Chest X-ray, PA view. Patient: 68 years old, sex M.
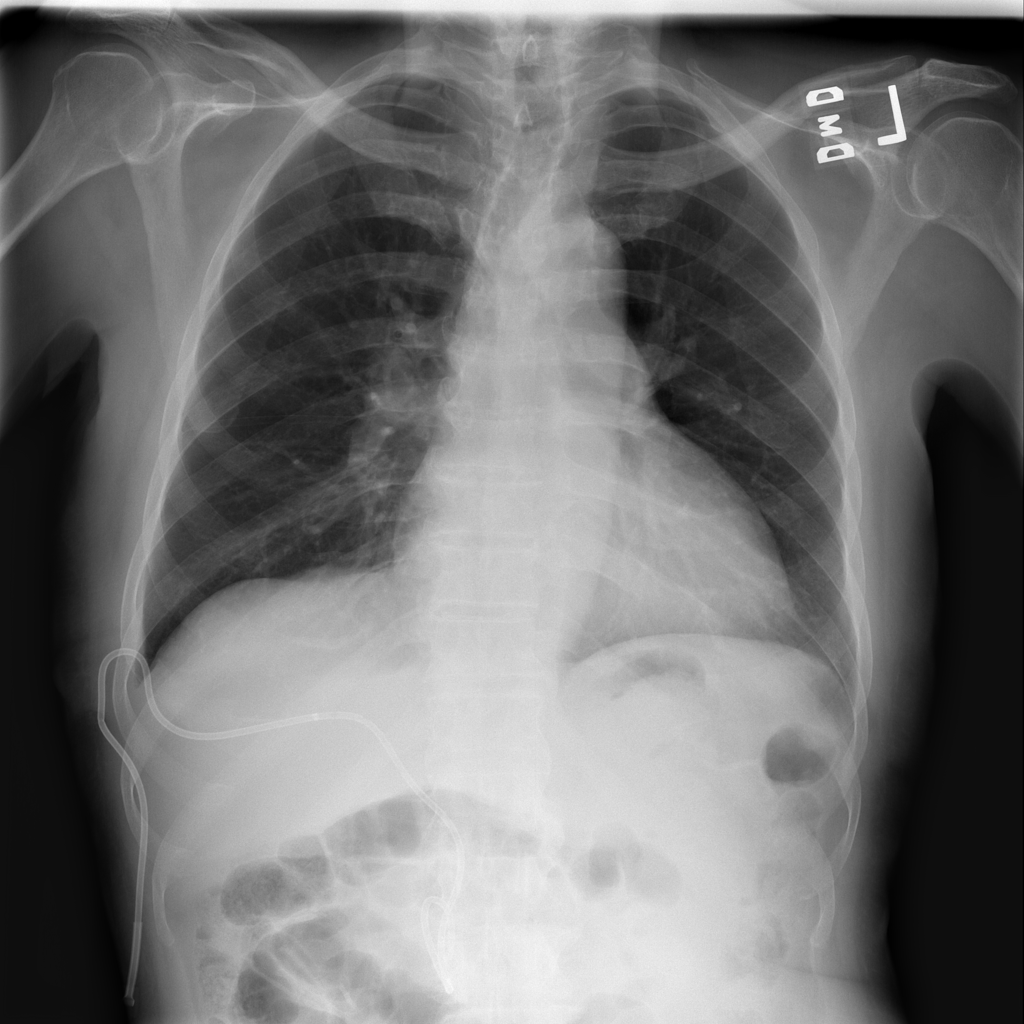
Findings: Cardiomegaly